Question: I want to use custom carousel-indicators. I want to use three divs for the indicators of col-md-4 class. My code is:
'''
<div class="row carousel-indicators">
<div style="background-color:red;" class="col-md-4" data-target="#homeCarousel" data-slide-to="0" class="active">
First
</div>
<div style="background-color:green;" class="col-md-4" data-target="#homeCarousel" data-slide-to="1">
Second
</div>
<div style="background-color:blue;" class="col-md-4" data-target="#homeCarousel" data-slide-to="2">
Third
</div>
</div>
'''
But, it is not working properly. On clicking any of the tab, the div collapses.

Please help me to solve this.
Edit 1:
The full code is:
'''
<div class="container-fluid">
<div id="homeCarousel" class="carousel slide" data-ride="carousel">
<div class="container">
<div class="row carousel-indicators">
<div style="background-color:red;" class="col-md-4" data-target="#homeCarousel" data-slide-to="0" class="active">
First
</div>
<div style="background-color:green;" class="col-md-4" data-target="#homeCarousel" data-slide-to="1">
Second
</div>
<div style="background-color:blue;" class="col-md-4" data-target="#homeCarousel" data-slide-to="2">
Third
</div>
</div>
</div>
<!-- Wrapper for slides -->
<div class="carousel-inner" role="listbox">
<div class="item active">
<img style="width:100%;height:90%;" src="https://www.google.com/logos/doodles/2014/world-cup-2014-51-5668472285560832.2-hp.gif">
<div class="carousel-caption">
</div>
</div>
<div class="item">
<img style="width:100%;height:90%;" src="http://i.forbesimg.com/media/lists/companies/google_416x416.jpg">
<div class="carousel-caption">
</div>
</div>
<div class="item">
<img style="width:100%;height:90%;" src="http://i.forbesimg.com/media/lists/companies/google_416x416.jpg">
<div class="carousel-caption">
</div>
</div>
</div>
<!-- Controls -->
<a class="left carousel-control" href="#homeCarousel" role="button" data-slide="prev">
<span class="glyphicon glyphicon-chevron-left" aria-hidden="true"></span>
<span class="sr-only">Previous</span>
</a>
<a class="right carousel-control" href="#homeCarousel" role="button" data-slide="next">
<span class="glyphicon glyphicon-chevron-right" aria-hidden="true"></span>
<span class="sr-only">Next</span>
</a>
</div>
</div>
'''
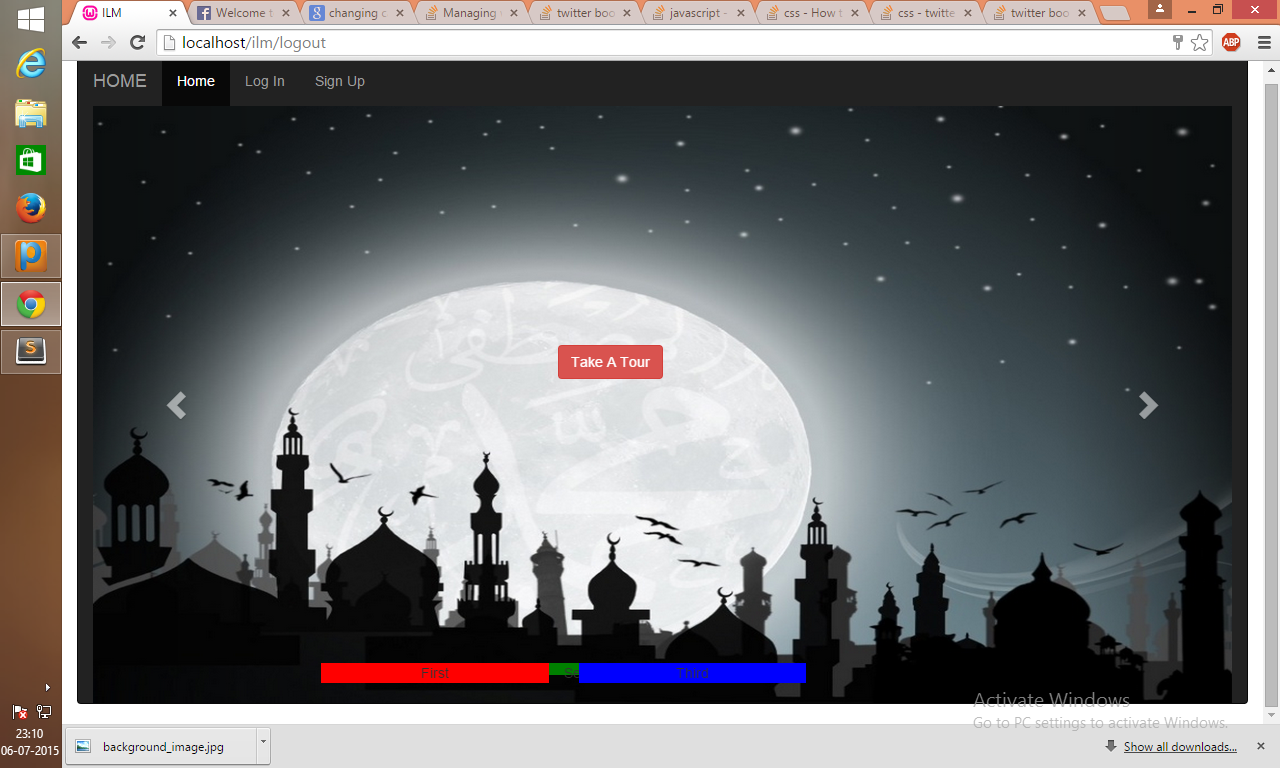
Answer: The problem was that the Carousel JS was appending the class of the buttons with 'active' which overrides its width to 12px and height to 12px. Try the below code.
'''
.carousel-indicators .col-md-4.active {
width: 33.33%;
height: auto;
}
'''
<URL>